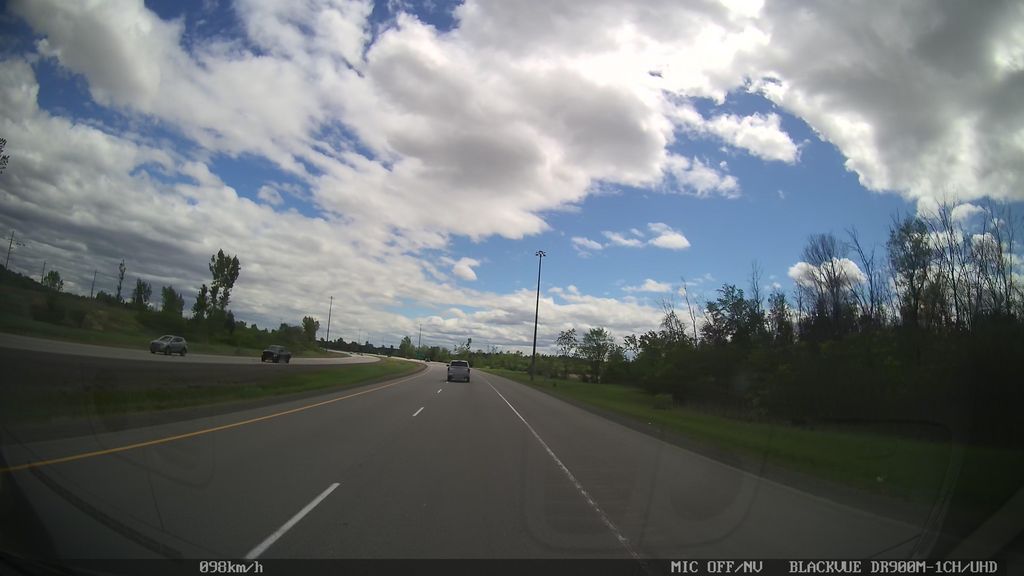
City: ottawa-gatineau